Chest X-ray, PA view. Patient: 5 years old, sex F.
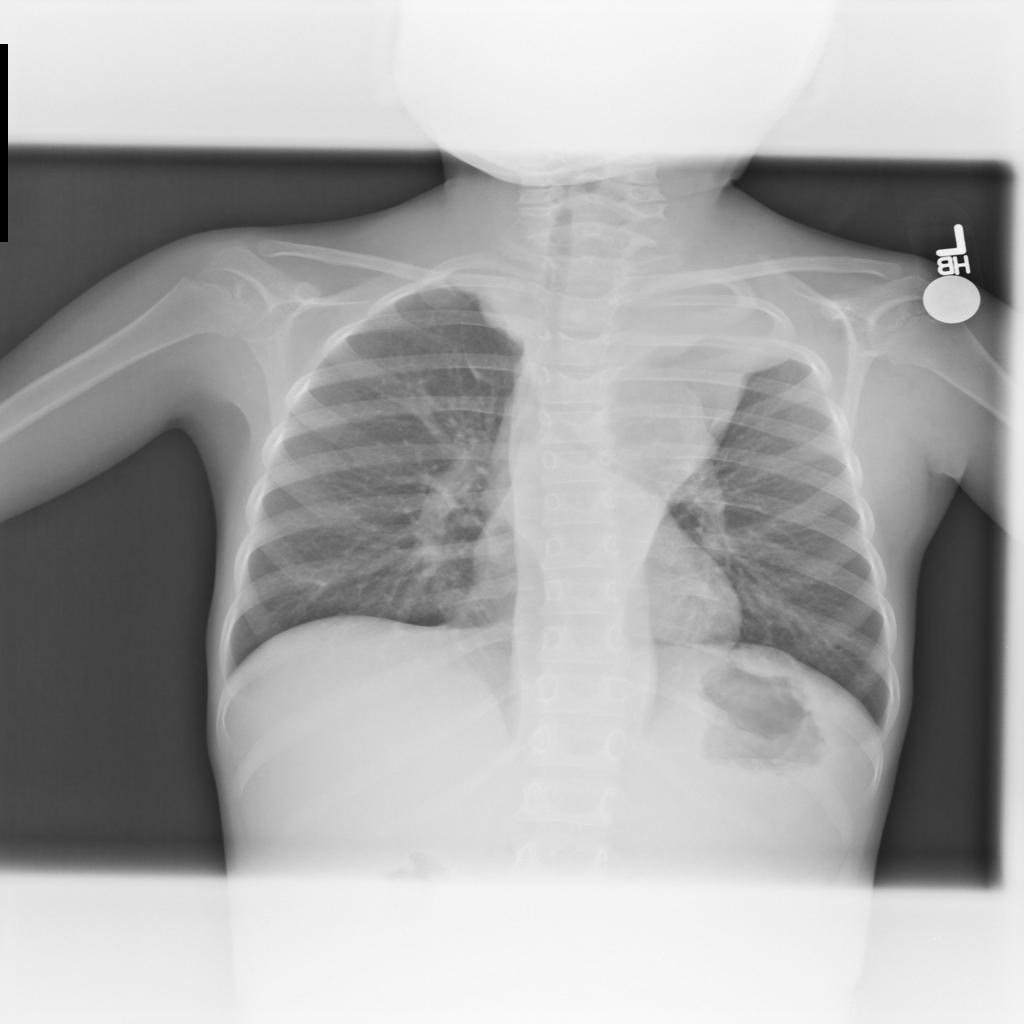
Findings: Mass